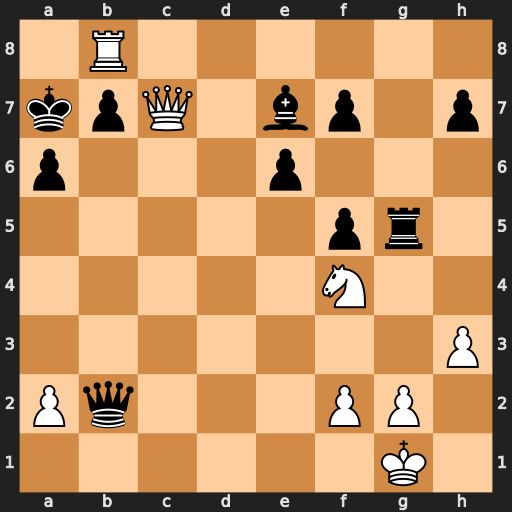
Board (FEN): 1R6/kpQ1bp1p/p3p3/5pr1/5N2/7P/Pq3PP1/6K1
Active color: w
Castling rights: -
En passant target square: -
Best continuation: Re8 Ba3 Qb8+ Kb6 Qd8+